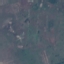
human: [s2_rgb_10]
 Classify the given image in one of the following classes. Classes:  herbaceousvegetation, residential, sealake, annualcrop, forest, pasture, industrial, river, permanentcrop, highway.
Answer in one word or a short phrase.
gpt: Pasture